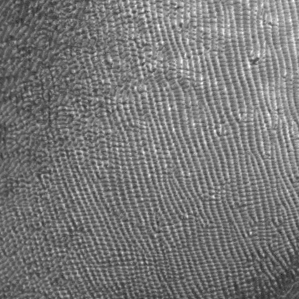
Label: frost